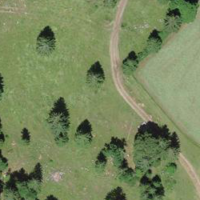
EUNIS habitat code: 44
Species observed at this site:
Stellaria graminea